Question: The workspace in diagram below flows to a stream.

I've added a build definition which builds from this workspace.
If I deliver change sets from a different workspace to the stream in diagram should these change sets be built when I perform a build ? Do the change sets need to be first accepted into the workspace from the stream before they are built ?
Currently when I perform a build the change sets(which have been delivered to the stream from a different workspace)
are not being delivered to the workspace in diagram and so are not being built.
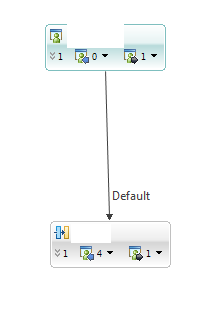
Answer: > If I deliver change sets from a different workspace to the stream in diagram should these change sets be built when I perform a build?
Do the change sets need to be first accepted into the workspace from the stream before they are built?
It depends how your build definition is configured:
As <URL>:
> If you are using a build definition that has ''Jazz Source Control'' selected as a pre-build participant, you will see in the bottom section of the ''Jazz Source Control'' tab the ''Accept Options section''.
'Accept latest changes before loading'
But with a BuildForge-based Build Definition, as mentioned in "<URL>":
> [...] Once a Server is selected, as first Step, the Build Forge project loads an Adaptor ('JazzJBE.xml') to facilitate the integration between Build Forge and RTC.
This adaptor runs the Jazz Build Engine, which is part of the buildtoolkit, to accept and fetch source code based on the properties passed on by the RTC Build Definition
(A more typical continuous integration scenario with RTC would have the Jazz Build Engine running in the background on the build Server, listening for requests. With the JazzJBE adaptor, the Jazz Build Engine is launched on demand).